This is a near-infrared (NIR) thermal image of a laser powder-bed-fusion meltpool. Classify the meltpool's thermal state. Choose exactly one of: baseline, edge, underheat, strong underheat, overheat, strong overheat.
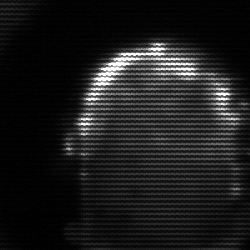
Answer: baseline